Aerial crown-view tile of a tropical tree (Barro Colorado Island, Panama), acquired 20250124:
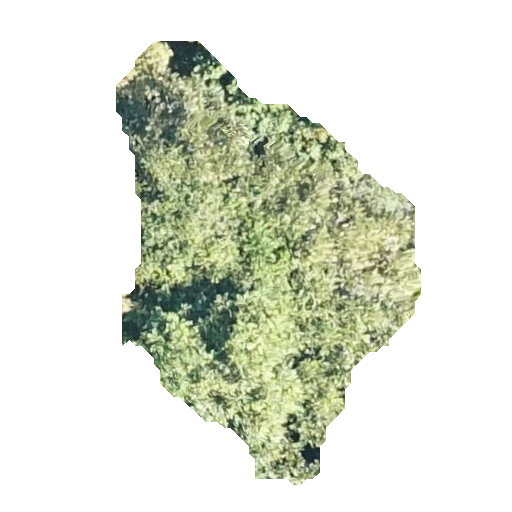
Species: Dipteryx oleifera
GBIF accepted scientific name: Dipteryx oleifera
Crown area: 125.928 m²